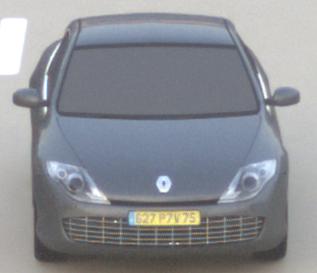
Make: Renault
Model: Laguna Coupé TCe 170
Detailed model: Laguna (III) Coupé
Model produced from: 2010/11
Model produced until: 2011/05
Doors: 2
Color: gray
Road condition: dry road
Daytime: sunrise or sunset
Contrast: low contrast